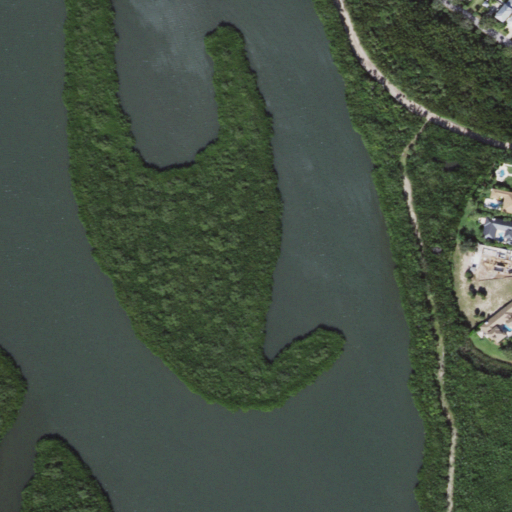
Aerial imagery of island in Florida named David Island containing open water, woody wetlands, herbaceous wetlands, open development, medium intensity development, and low intensity development